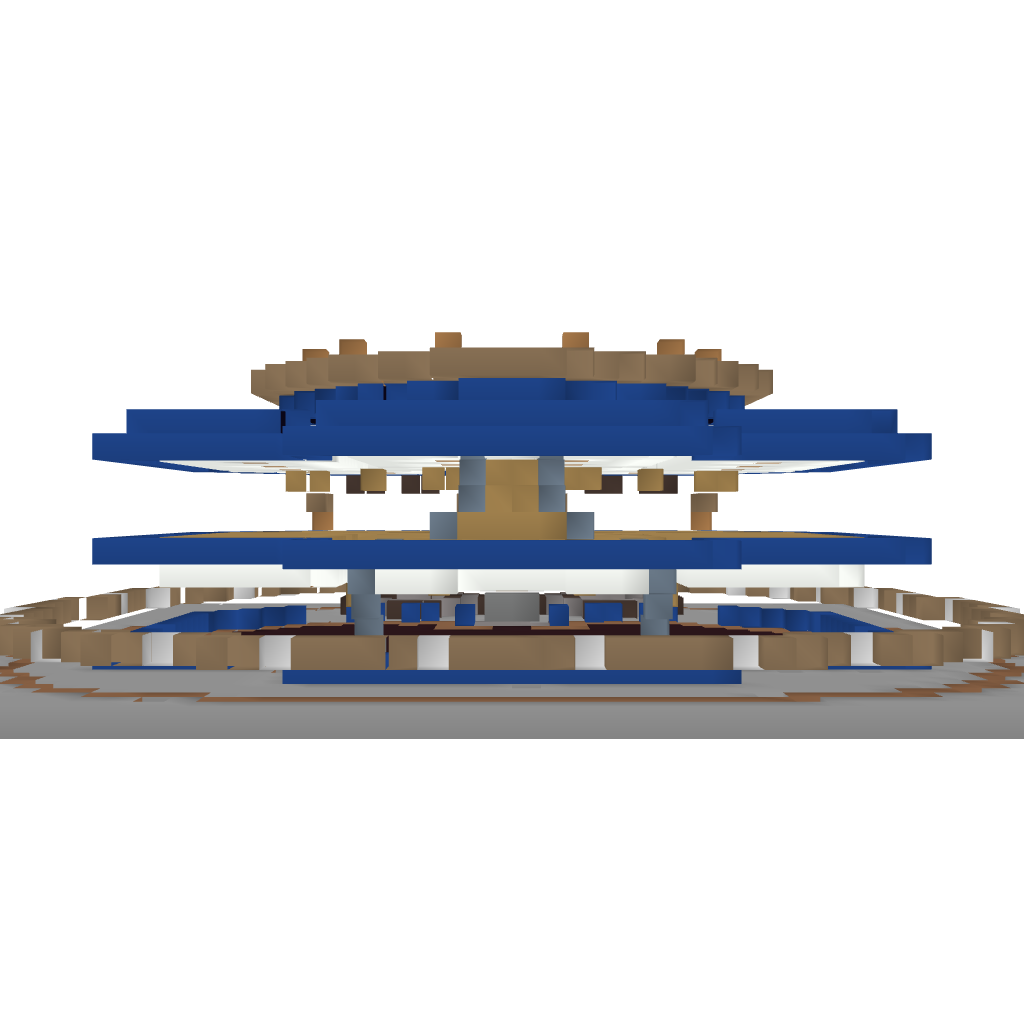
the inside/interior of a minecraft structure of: Lapis Fortress